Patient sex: M
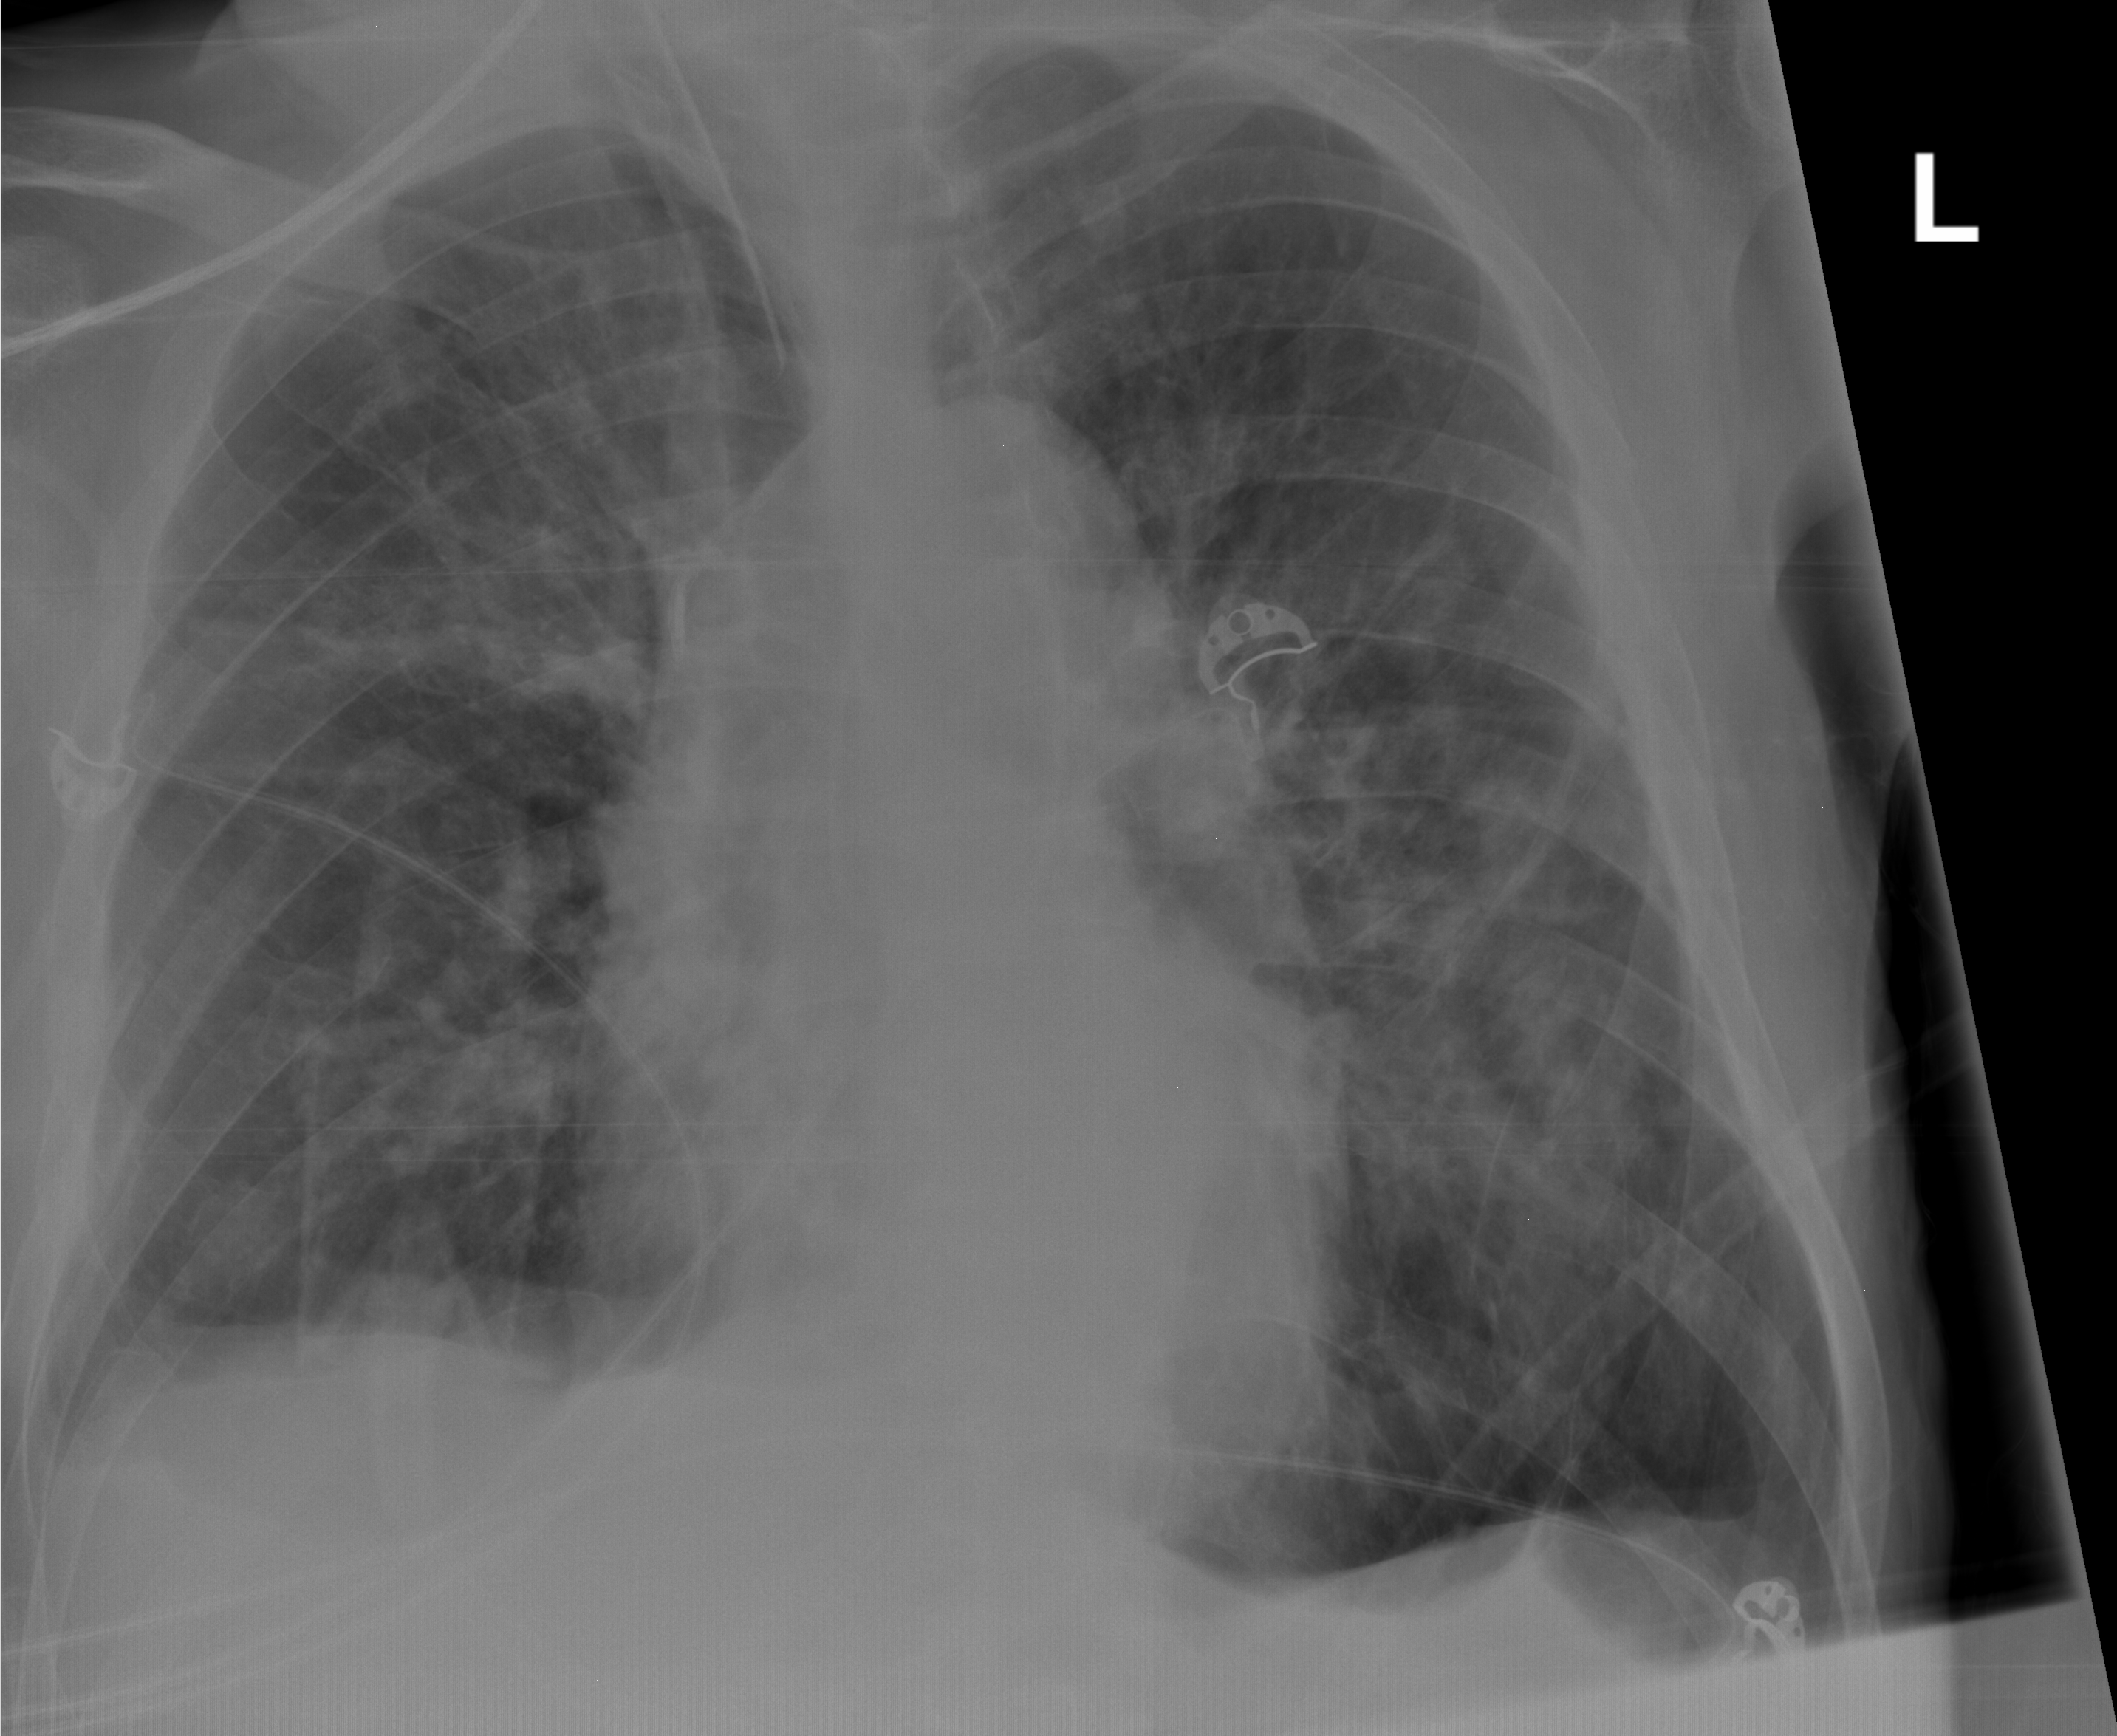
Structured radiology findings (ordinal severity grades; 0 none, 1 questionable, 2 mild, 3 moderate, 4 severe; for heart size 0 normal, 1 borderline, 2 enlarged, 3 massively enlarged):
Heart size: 0
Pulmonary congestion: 2
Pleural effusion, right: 2
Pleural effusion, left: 0
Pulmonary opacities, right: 2
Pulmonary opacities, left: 2
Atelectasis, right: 2
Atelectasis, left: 1